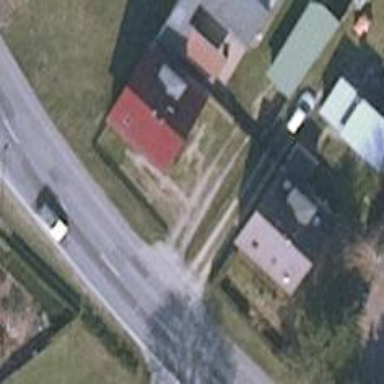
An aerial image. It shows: Driveway leading to service road.